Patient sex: F
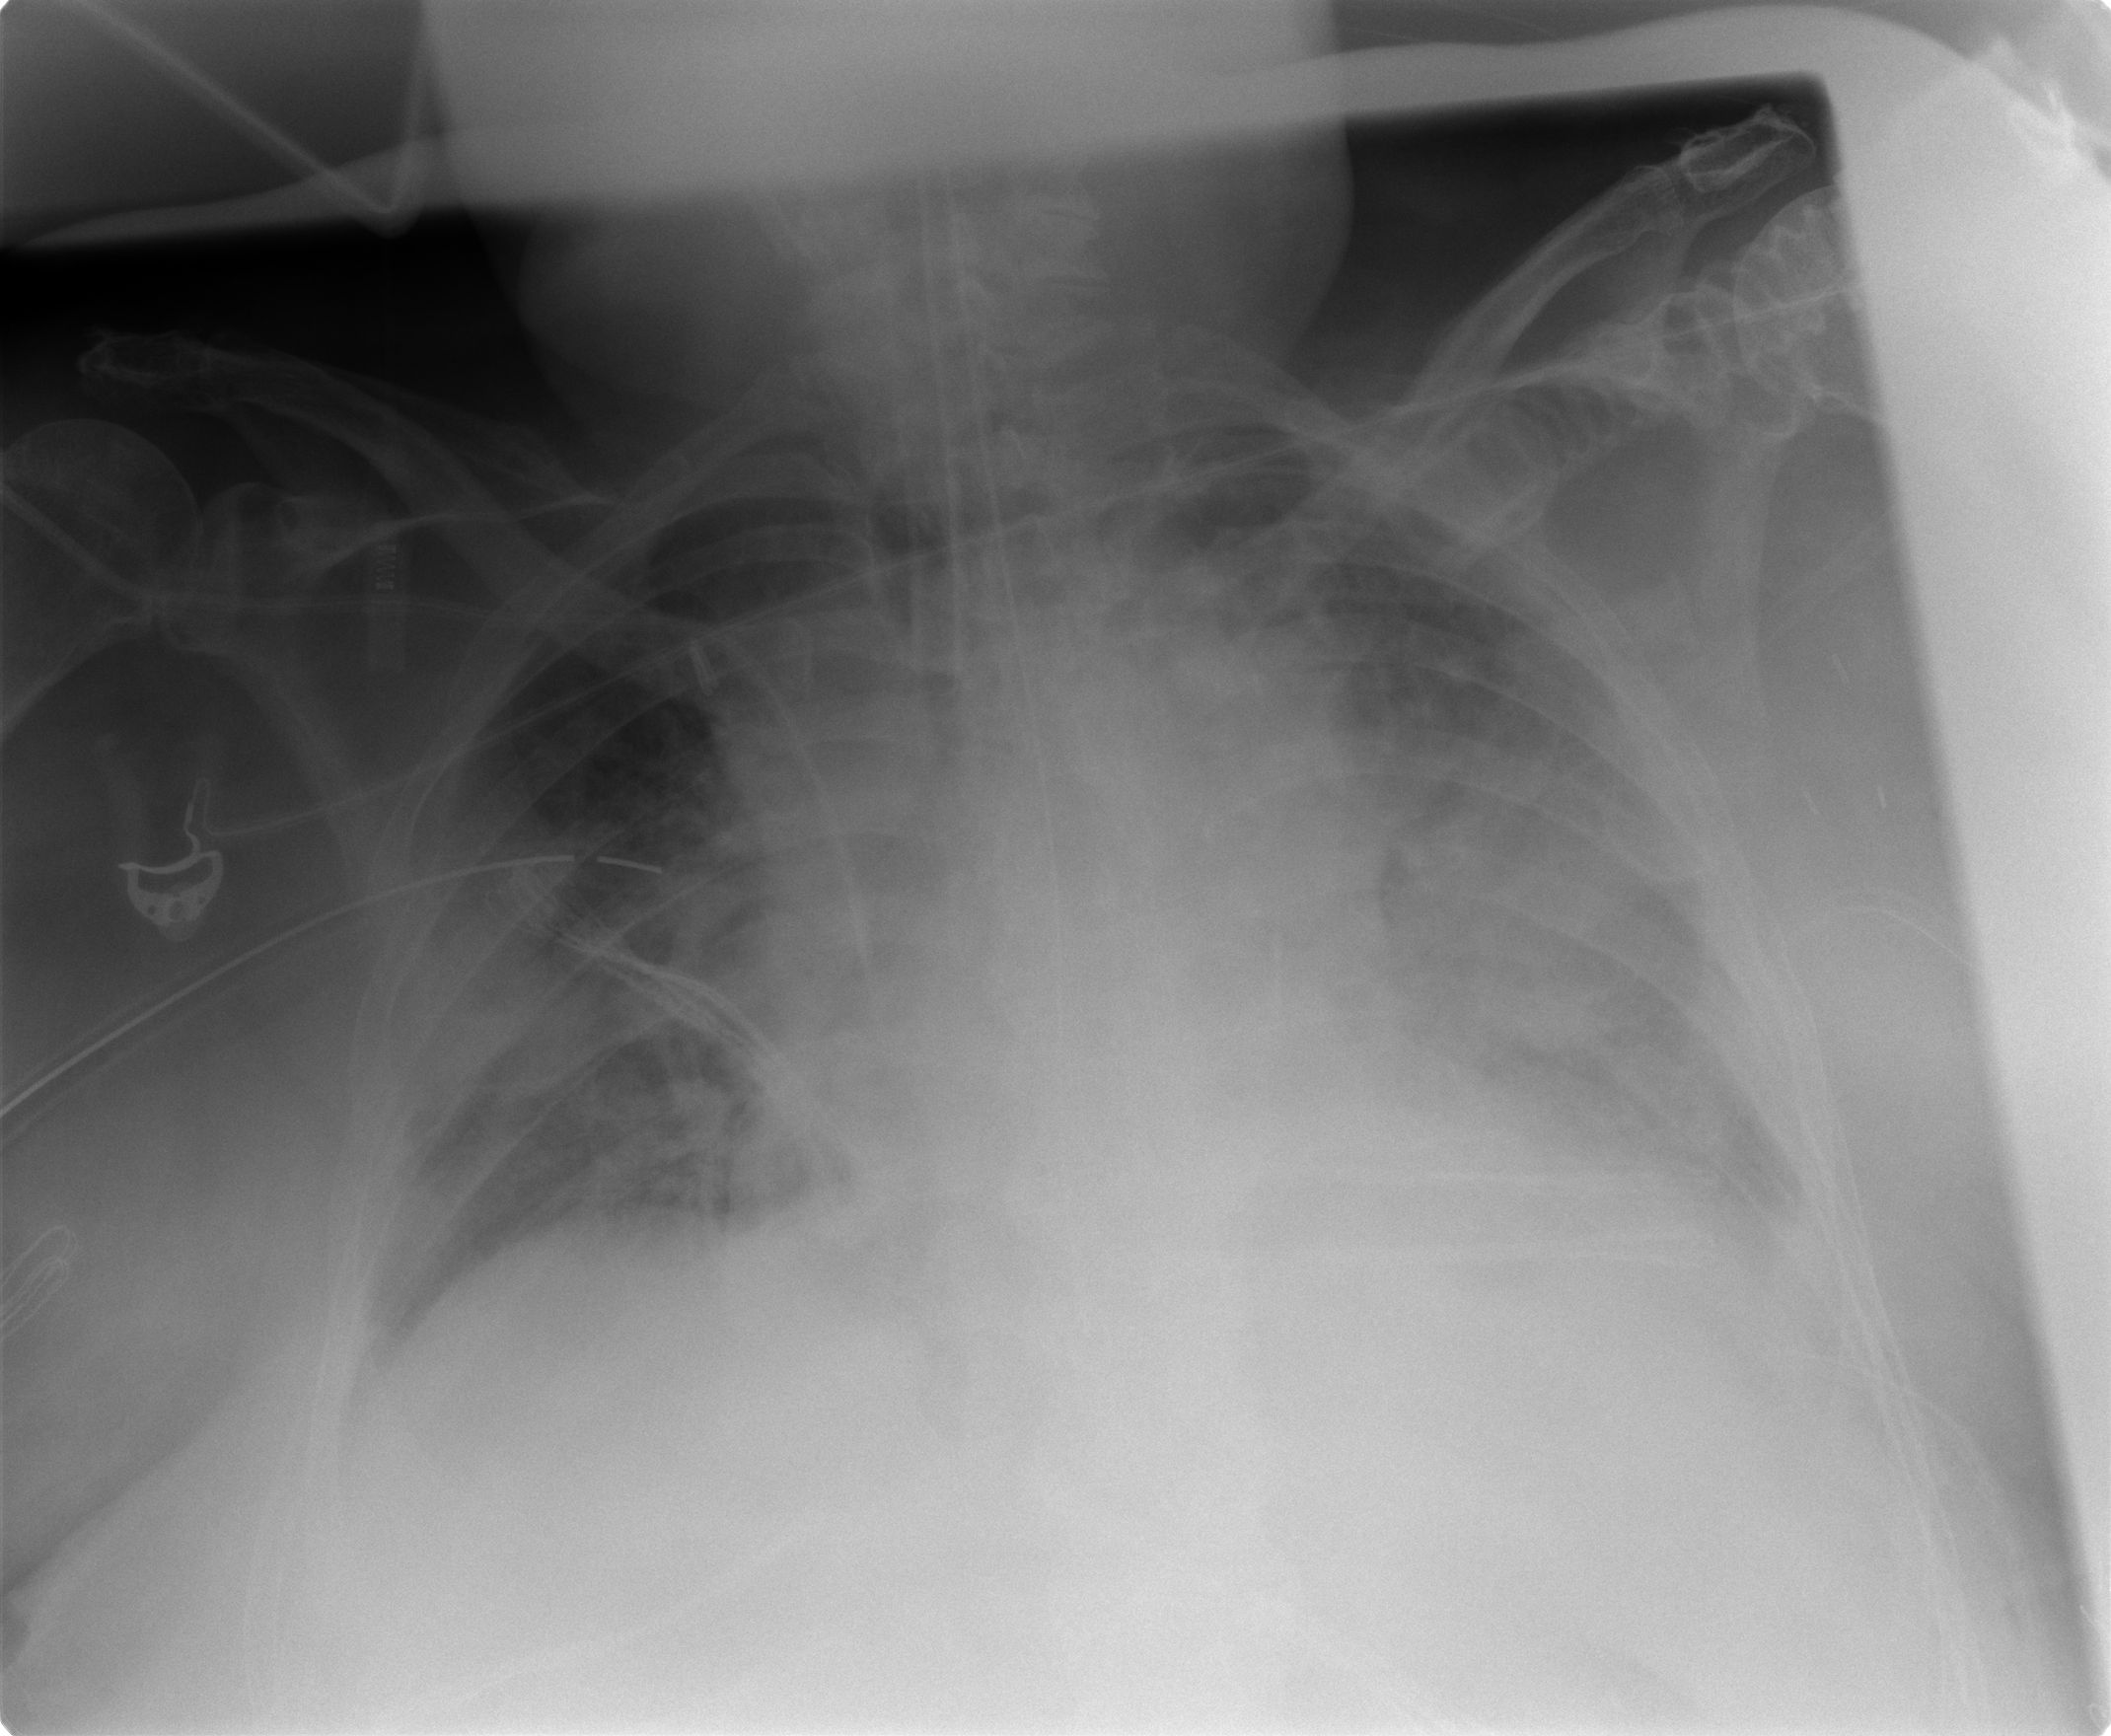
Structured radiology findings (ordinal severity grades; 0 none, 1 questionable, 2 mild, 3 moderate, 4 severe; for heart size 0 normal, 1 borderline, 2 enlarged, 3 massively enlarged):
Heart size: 2
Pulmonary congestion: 2
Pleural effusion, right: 2
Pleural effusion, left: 2
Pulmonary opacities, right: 2
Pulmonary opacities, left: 3
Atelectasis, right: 2
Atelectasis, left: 2